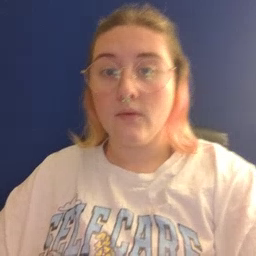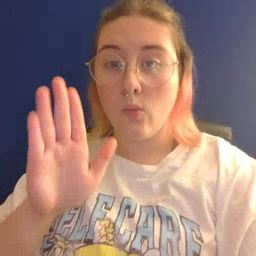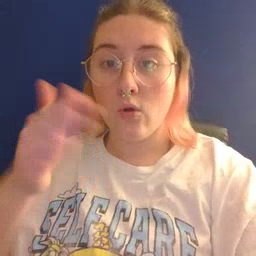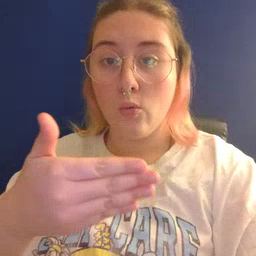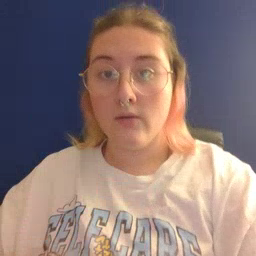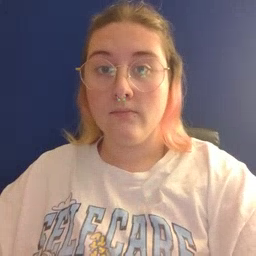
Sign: room